Question: So I have 2 excels VIN1.xlsx and VIN2.xlsx that I need to compare.
VIN1 excel has a dale column OUTGATE_DT which is populated for atleast 1 rows.
VIN2 excel has a date column OUTGATE_DT which is completely null for all rows.
when I import VIN1.xlsx excel using read_excel, it creates the object, and when I check the OUTGATE_DT column, it says its datatype to be as POSIXct[1:4] (which I assume is correct for Date Column. )
But when I import VIN2.xlsx excel using read_excel, it creates the object, and when I check the OUTGATE_DT column, it says its datatype to be logical[1:4] (it is doing this because this column is entirely empty).
and that is why my 'compare_df(vin1,vin2)' functions failing
stating -
> Error in rbindlist(l, use.names, fill, idcol) :
Class attribute on column 80 of item 2 does not match with column 80 of item 1.
I am completely new with R, your help would be highly appreciated. TIA
Please check the screenshot for reference.

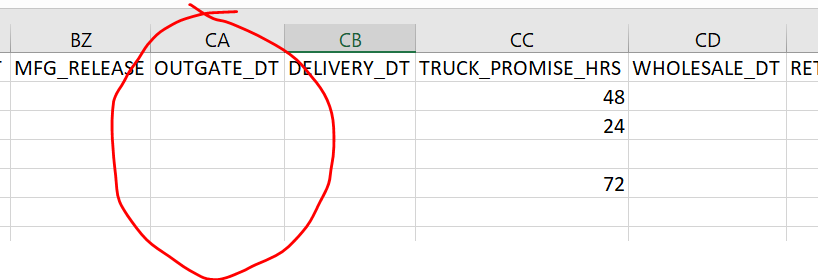
Answer: Or, if you want to keep the column types in your original df, you can do something like this:
'''
library(dplyr)
library(readxl)
VIN2 <- read_excel(VIN2.xlsx) %>%
mutate(OUTGATE_DT = as.Date(OUTGATE_DT))
'''
then you shouldn't have a problem using 'rbind' or 'bind_rows' from 'dplyr'.